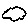
Label: cloud